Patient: sex M, age 57
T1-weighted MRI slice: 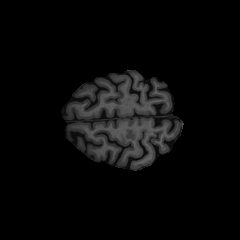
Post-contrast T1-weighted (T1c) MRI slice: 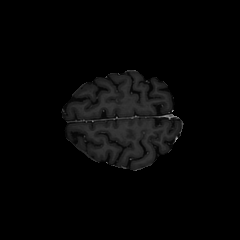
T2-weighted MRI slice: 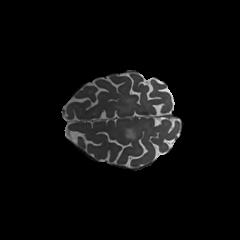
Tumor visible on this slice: yes
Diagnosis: Glioblastoma, IDH-wildtype
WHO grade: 4